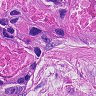
Metastatic tissue present: yes